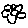
Label: flower